Question: I am trying to open a file.Here is the screenshot of what i have done till now:

The first two lines runs error-free but the or the (bordered) reports an error even though the statement is syntactically correct and Why does it report ?
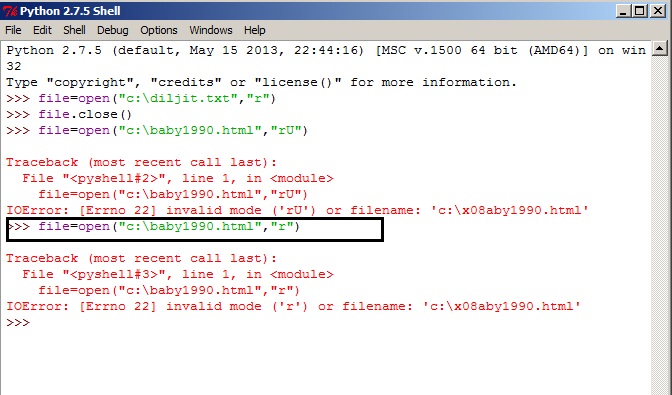
Answer: You set the filepath as 'c:aby1990.html', but the error says it is 'c:aby1990.html'.
This is because the '' is being interpreted as an escape sequence:
'''
>>> ""
''
>>>
'''
Hence, you need to use a raw-string:
'''
file=open(r"c:aby1990.html")
'''
Or, more simply, a forwardslash:
'''
file=open("c:/baby1990.html")
'''
Both raw-strings and escape sequences are explained <URL>.